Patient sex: M
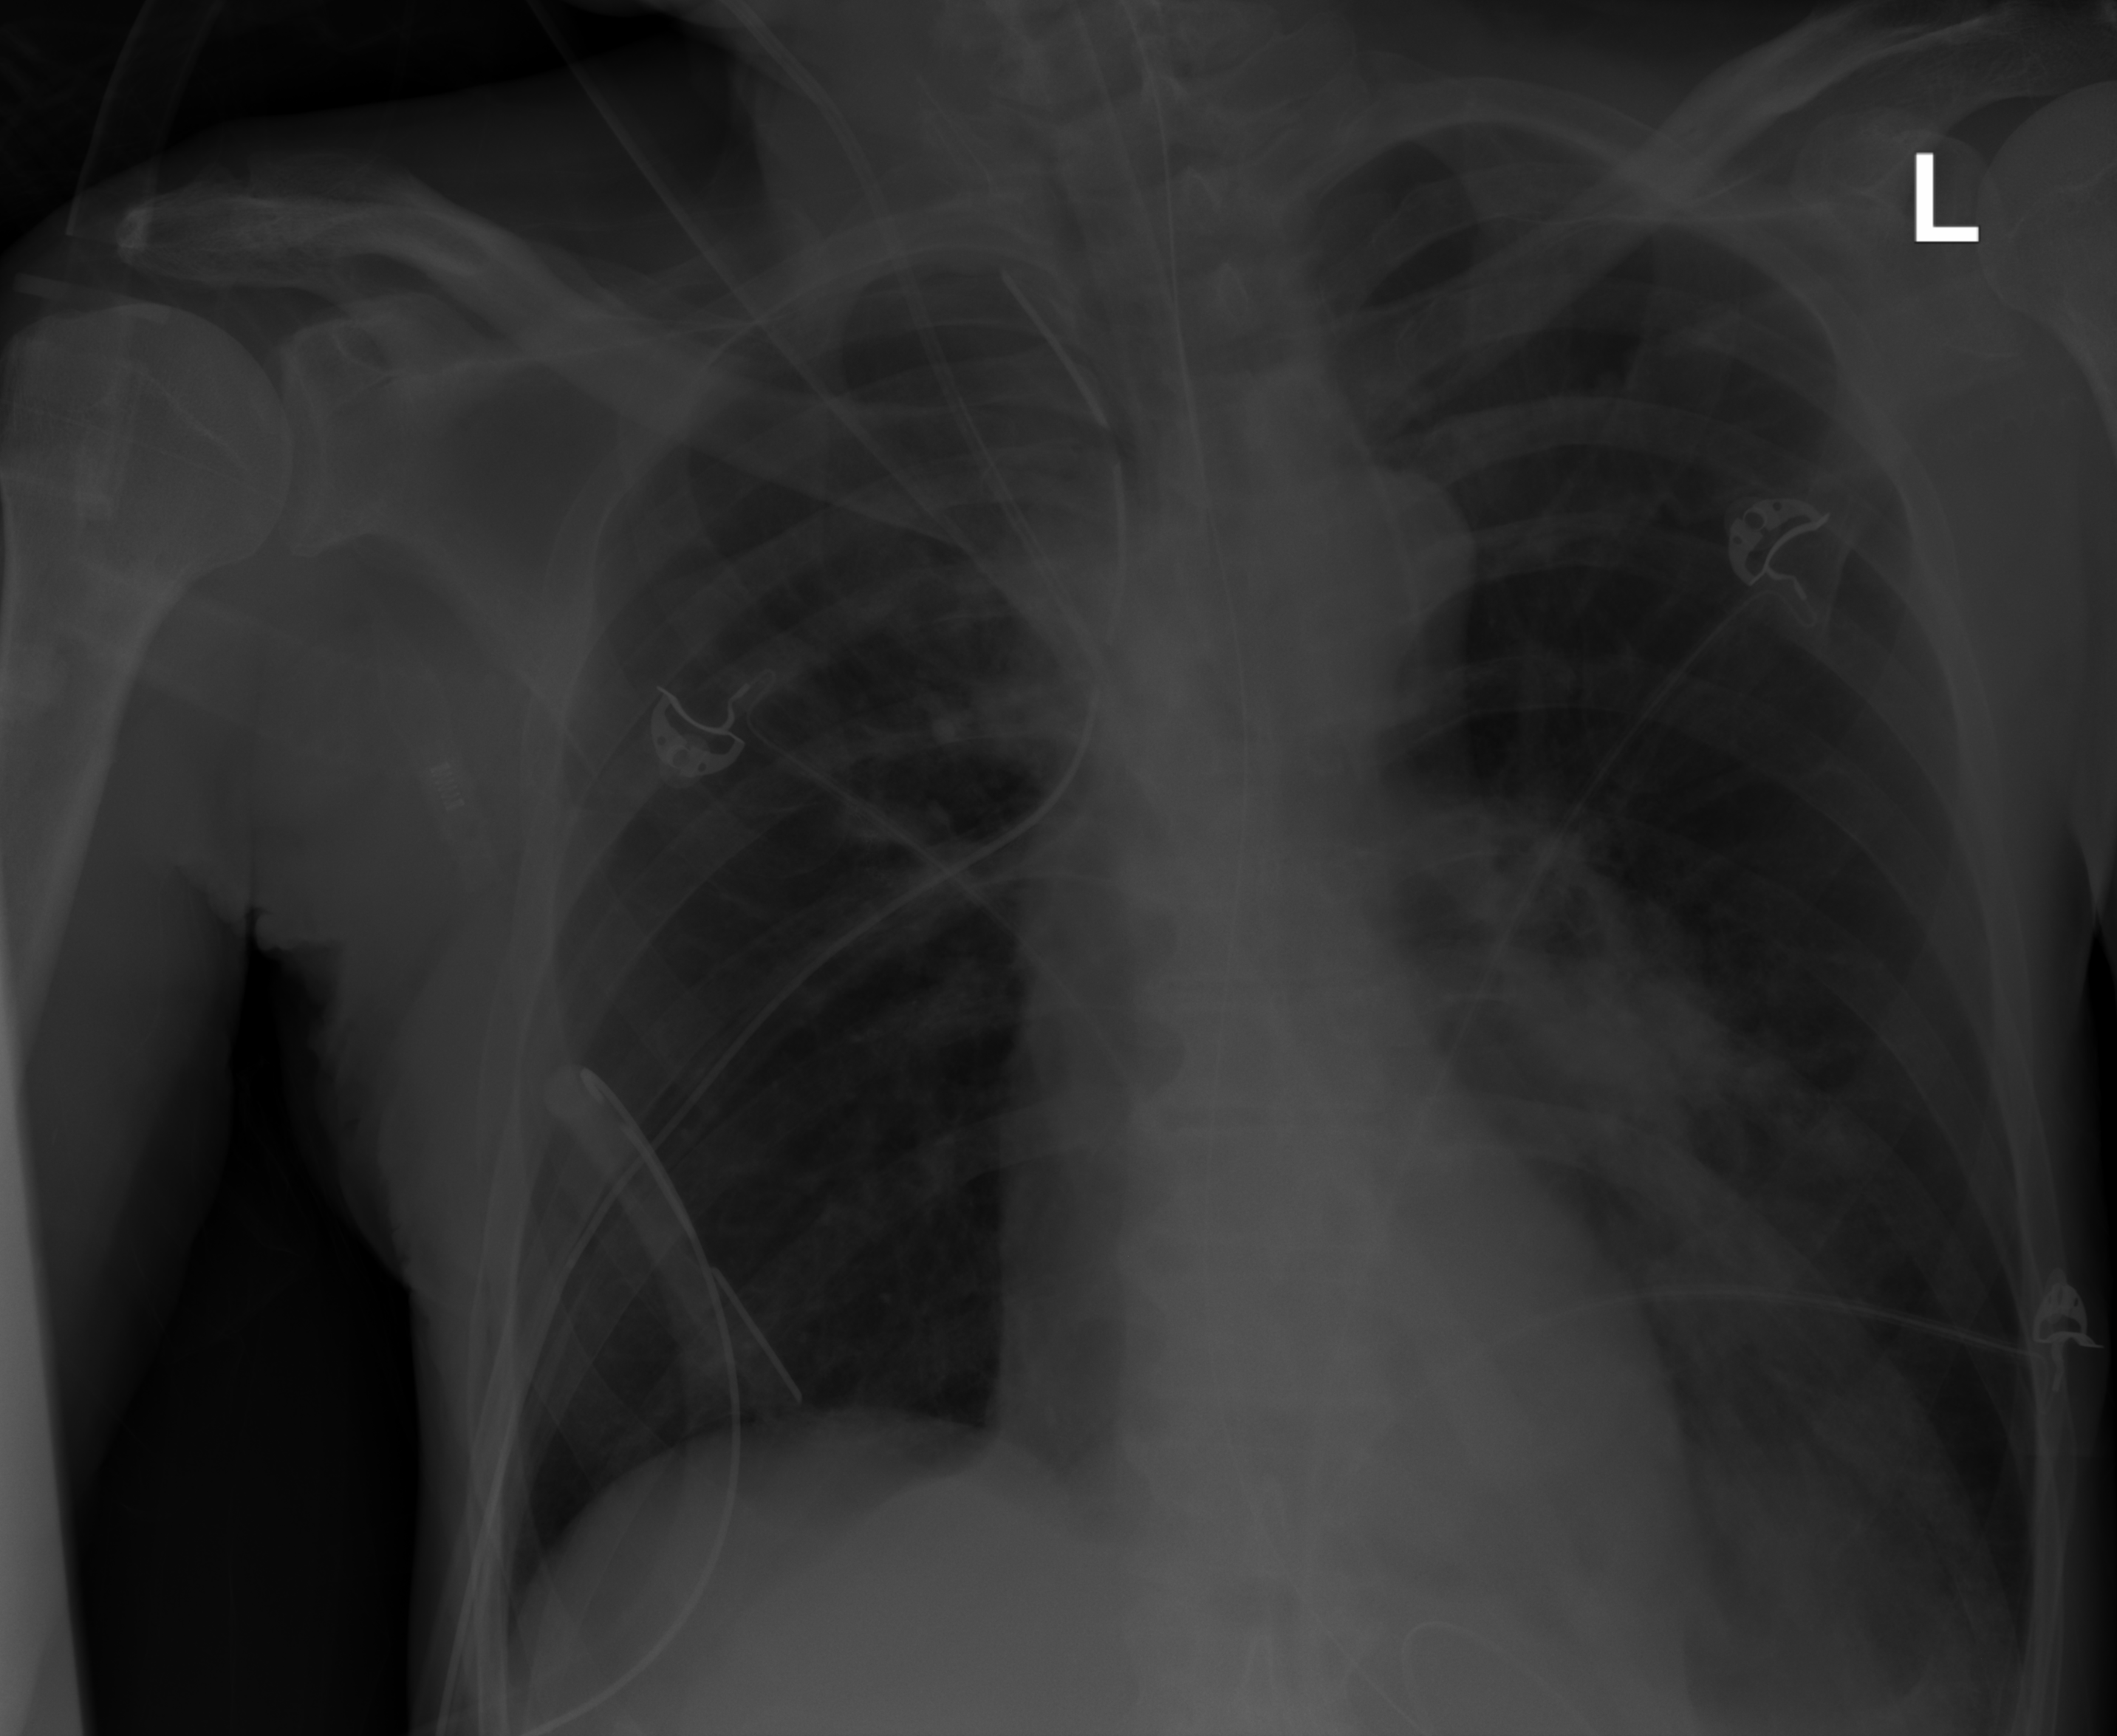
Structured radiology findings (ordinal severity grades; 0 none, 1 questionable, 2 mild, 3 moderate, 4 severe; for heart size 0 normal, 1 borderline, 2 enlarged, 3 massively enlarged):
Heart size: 0
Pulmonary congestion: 0
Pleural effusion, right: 0
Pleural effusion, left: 0
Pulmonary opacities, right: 0
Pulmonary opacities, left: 0
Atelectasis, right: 2
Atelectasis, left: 2